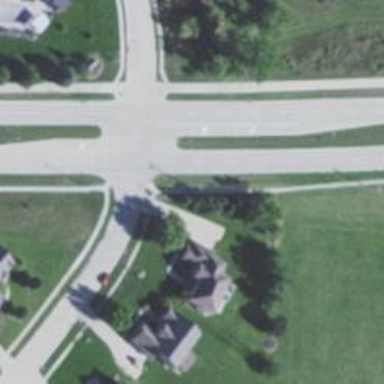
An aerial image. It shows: Secondary road.